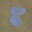
Label: 8